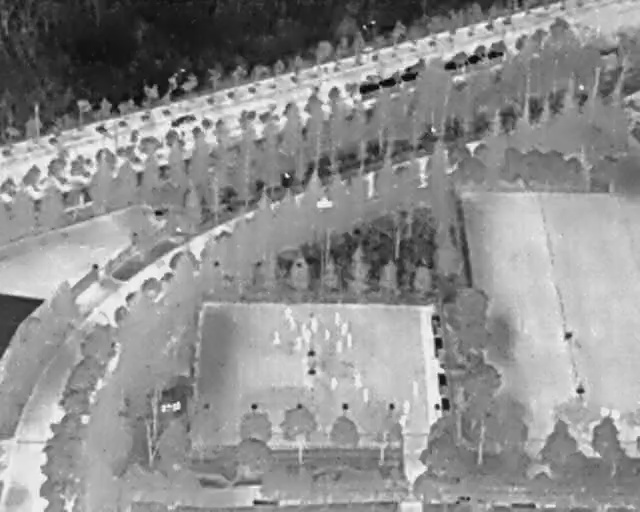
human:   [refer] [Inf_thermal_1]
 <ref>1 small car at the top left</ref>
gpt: <box>[[27, 20, 29, 26, 164]]</box>

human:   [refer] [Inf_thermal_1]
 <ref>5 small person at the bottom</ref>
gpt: <box>[[51, 74, 53, 75, 2], [54, 73, 57, 74, 2], [56, 76, 58, 77, 2], [63, 75, 65, 76, 2], [62, 78, 64, 80, 2]]</box>

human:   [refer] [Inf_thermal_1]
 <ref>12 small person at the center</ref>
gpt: <box>[[44, 60, 45, 62, 2], [42, 65, 44, 66, 2], [51, 61, 53, 62, 2], [52, 63, 54, 65, 2], [47, 62, 50, 64, 2], [44, 62, 46, 64, 2], [46, 63, 48, 64, 2], [47, 64, 49, 66, 2], [53, 65, 55, 66, 2], [50, 64, 52, 66, 2], [45, 66, 47, 67, 2], [51, 66, 54, 68, 2]]</box>